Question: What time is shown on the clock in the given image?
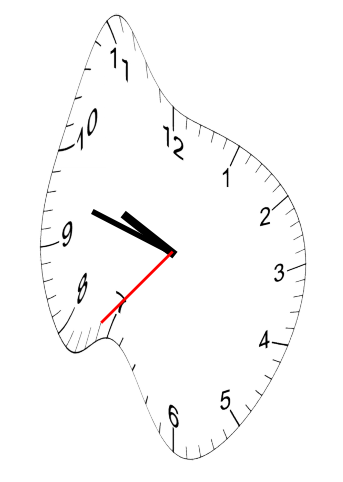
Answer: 09:47:37